Question: I am beginner in Android programming. Can anybody tell me, how can I add more packages to Android SDK Manager? As you can see in the picture below, I have a list which contains API 19, API 17, API 16, API 10, Tools and Extras, but no other APIs. How can I add for example API 12?
Thanks for helping.

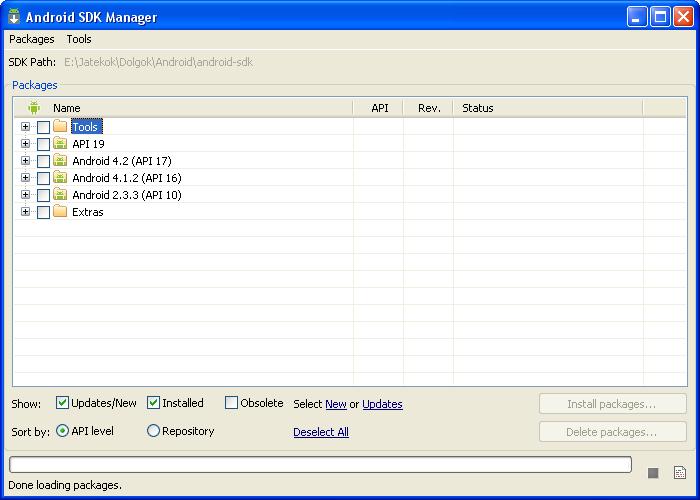
Answer: Finally, I have figured out the answer on my own. In Android SDK Manager I have opened the Tools folder and there I have updated the Android SDK Tools, because the last time I did this was approximately a year ago. Now it works perfectly!